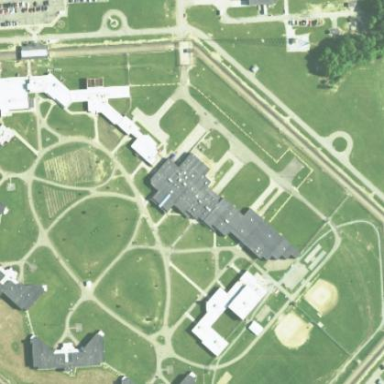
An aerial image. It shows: Prison.